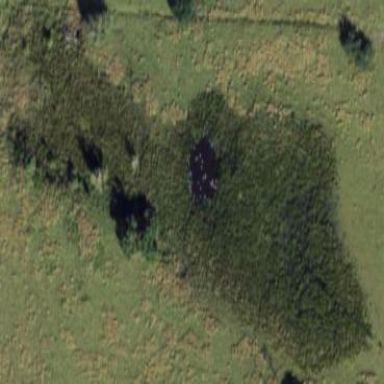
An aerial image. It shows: Marshy wetland area.